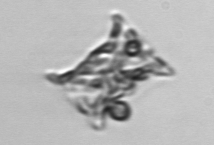
Label: Eucampia